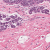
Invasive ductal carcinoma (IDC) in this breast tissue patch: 0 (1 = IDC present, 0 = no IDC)